Question: What are the total marks till now?
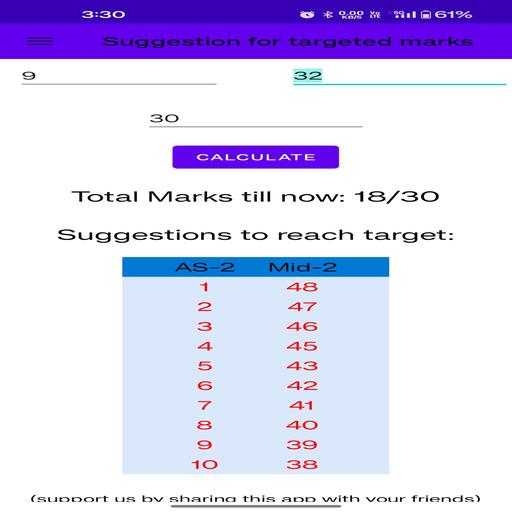
Answer: 18/30